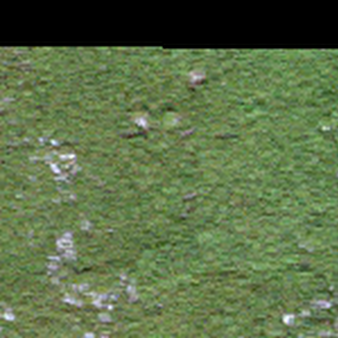
Label: other